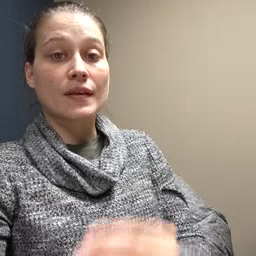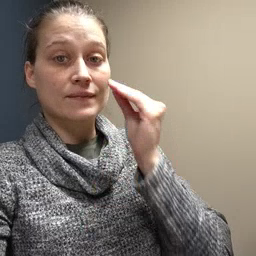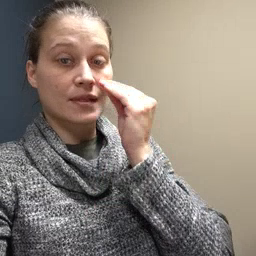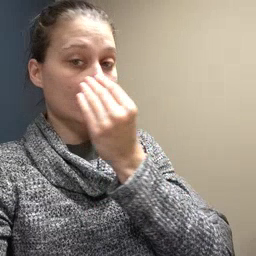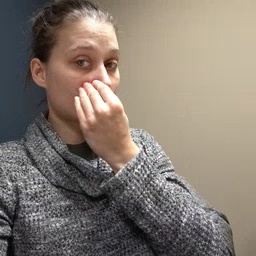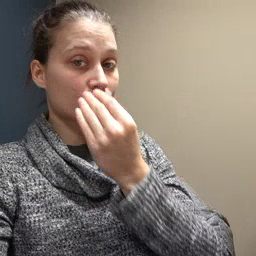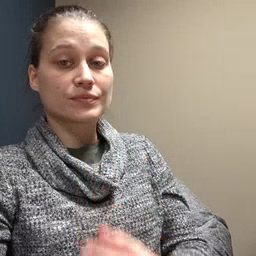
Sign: flower